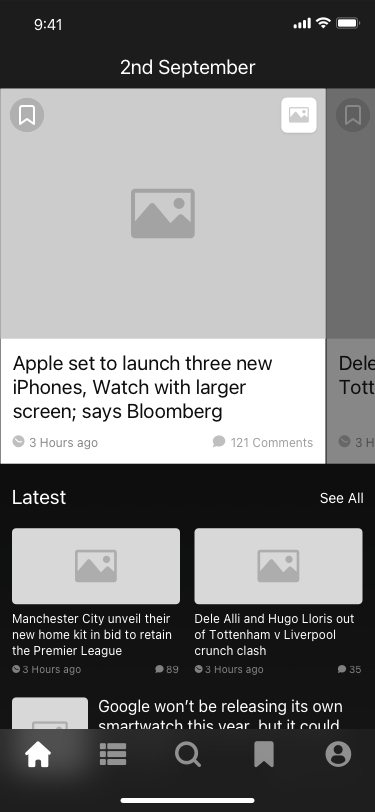
Text in this UI design:
Latest
See All